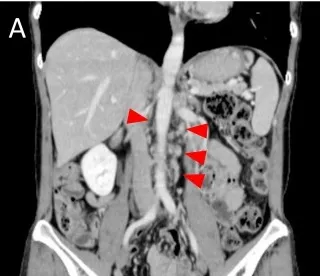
Computed tomography (CT) scan after FOLFIRINOX (combination of 5-fluorouracil, leucovorin, irinotecan, and oxaliplatin) treatment showing only tiny appearances of distant lymph nodes. Para-aortic lymph nodes (red arrow heads).
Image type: radiology (ct)